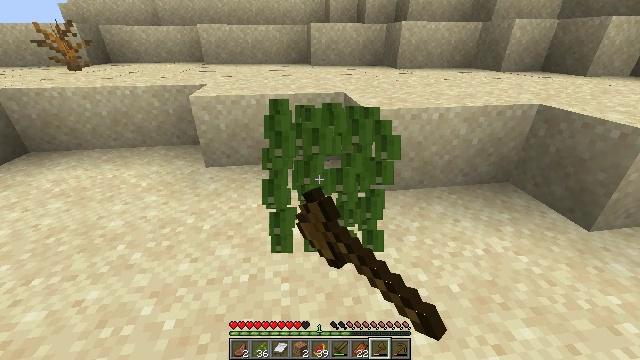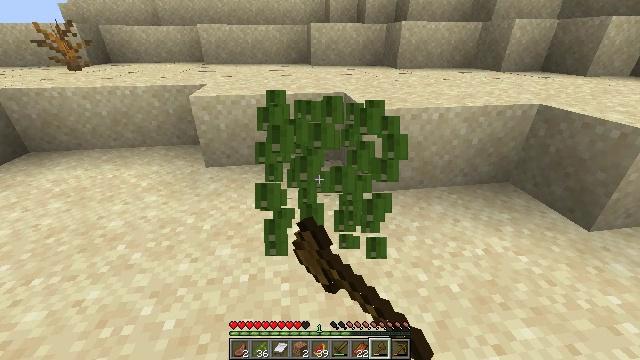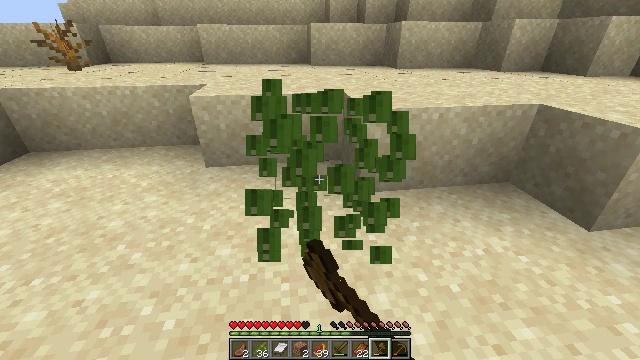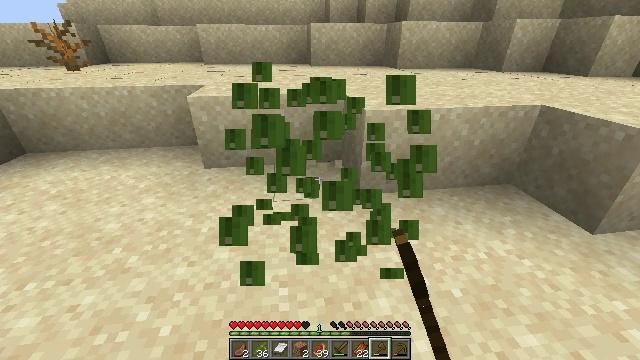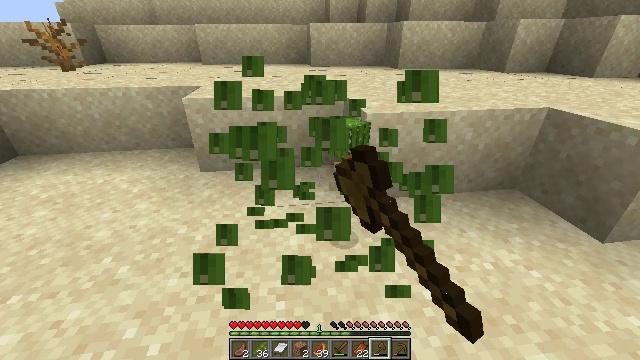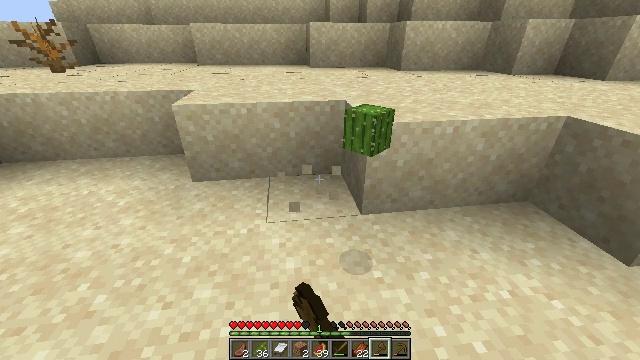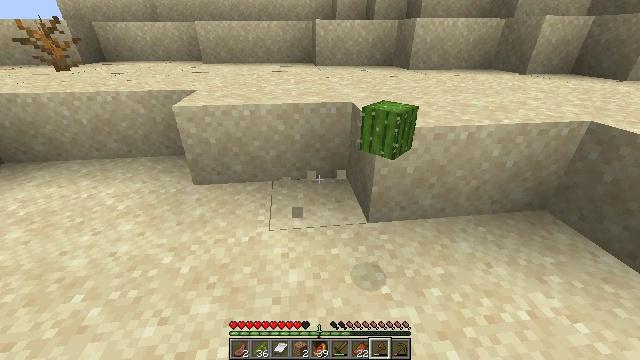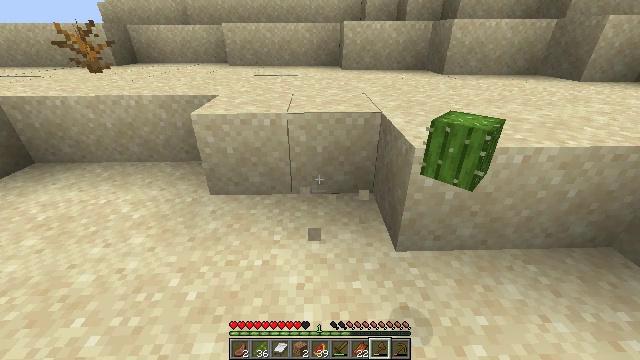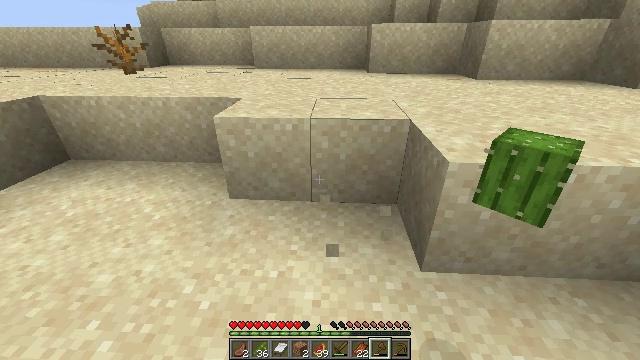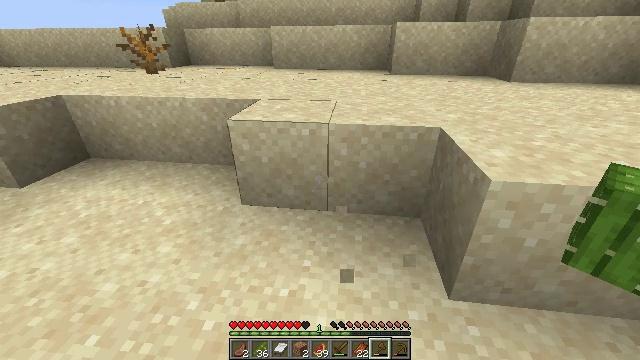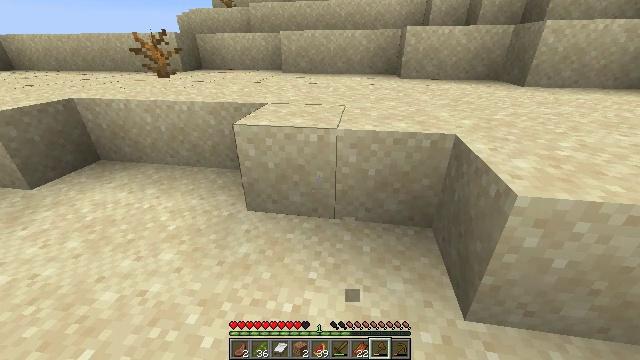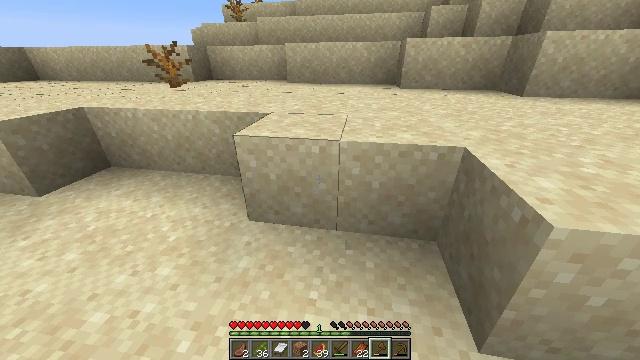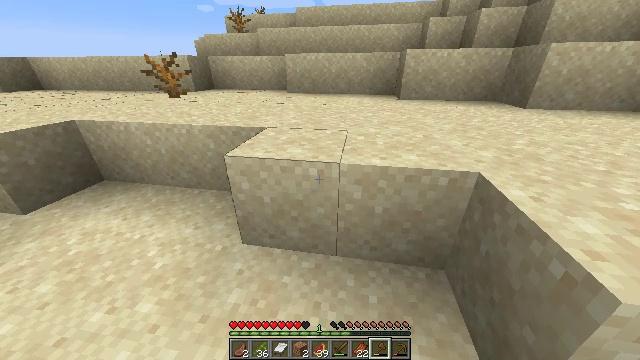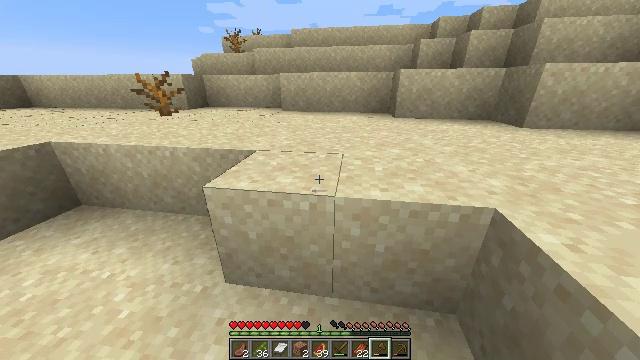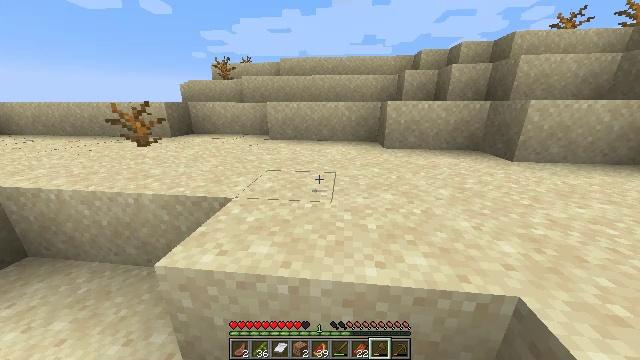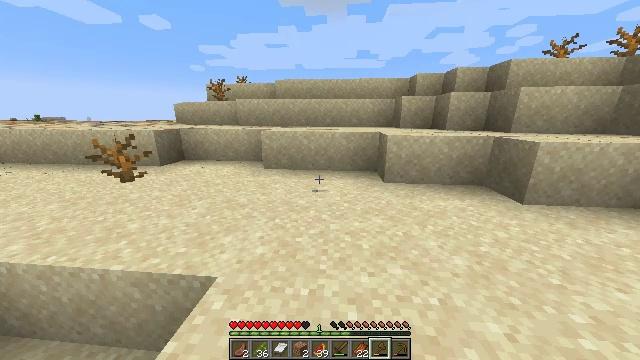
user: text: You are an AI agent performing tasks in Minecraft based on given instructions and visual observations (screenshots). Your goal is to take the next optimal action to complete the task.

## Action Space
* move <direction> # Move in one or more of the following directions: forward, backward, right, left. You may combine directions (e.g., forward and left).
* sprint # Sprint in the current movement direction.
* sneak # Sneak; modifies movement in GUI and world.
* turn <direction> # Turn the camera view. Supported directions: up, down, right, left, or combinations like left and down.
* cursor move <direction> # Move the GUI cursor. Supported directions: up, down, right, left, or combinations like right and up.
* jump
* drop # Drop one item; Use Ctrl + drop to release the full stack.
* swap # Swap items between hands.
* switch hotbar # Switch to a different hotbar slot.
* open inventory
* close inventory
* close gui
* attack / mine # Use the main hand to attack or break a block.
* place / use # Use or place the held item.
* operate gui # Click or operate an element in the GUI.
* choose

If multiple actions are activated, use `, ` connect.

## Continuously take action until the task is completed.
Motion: motion action
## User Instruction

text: Break the cactus block.
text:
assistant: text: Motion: attack / mine
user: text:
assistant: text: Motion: attack / mine
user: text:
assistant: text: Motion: move forward, attack / mine
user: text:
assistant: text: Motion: move forward, attack / mine
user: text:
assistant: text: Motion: move forward, attack / mine
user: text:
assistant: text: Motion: move forward, turn left, attack / mine
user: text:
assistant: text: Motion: move forward, turn left
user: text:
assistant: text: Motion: move forward, turn left
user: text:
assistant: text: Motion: move forward, sprint, turn left
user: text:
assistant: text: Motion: move forward, sprint, turn left
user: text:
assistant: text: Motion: move forward, sprint
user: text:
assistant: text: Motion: move forward, sprint, turn up
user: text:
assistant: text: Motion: move forward, sprint, turn right and up
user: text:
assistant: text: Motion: move forward, turn right and up, jump
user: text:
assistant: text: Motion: move forward, turn right and up, jump
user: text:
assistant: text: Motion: move forward, jump
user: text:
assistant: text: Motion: move forward, jump
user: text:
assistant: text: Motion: move forward, jump
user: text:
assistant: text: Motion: move forward, jump
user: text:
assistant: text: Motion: move forward, jump
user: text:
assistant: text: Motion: move forward, jump
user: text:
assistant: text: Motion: move forward, sprint, jump
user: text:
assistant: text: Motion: move forward, sprint, jump
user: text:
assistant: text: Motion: move forward, sprint, jump
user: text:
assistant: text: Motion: move forward, sprint, jump
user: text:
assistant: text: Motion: move forward, sprint, jump
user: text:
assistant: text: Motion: move forward, turn left, jump
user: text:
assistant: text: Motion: move forward, jump
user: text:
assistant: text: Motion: move forward, jump
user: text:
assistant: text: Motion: move forward, jump